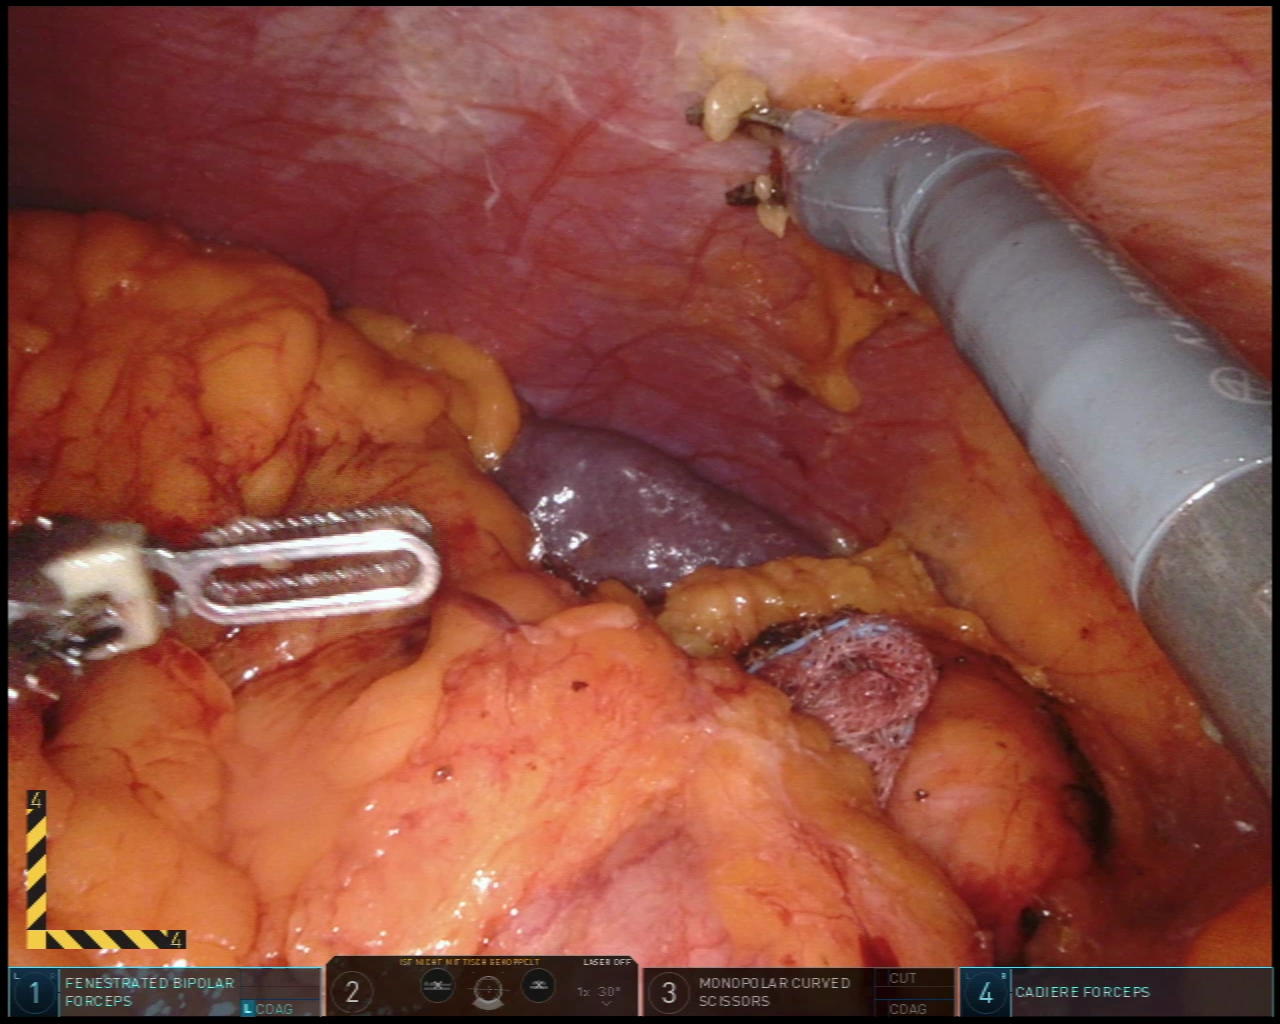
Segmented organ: spleen
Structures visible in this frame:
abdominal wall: yes
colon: yes
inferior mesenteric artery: no
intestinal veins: no
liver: no
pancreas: no
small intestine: no
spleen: yes
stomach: no
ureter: no
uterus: no
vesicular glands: no